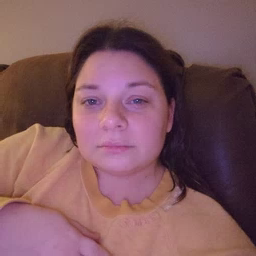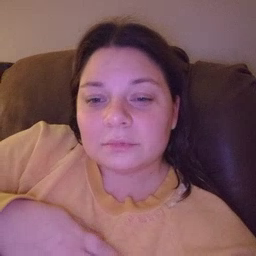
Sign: fall